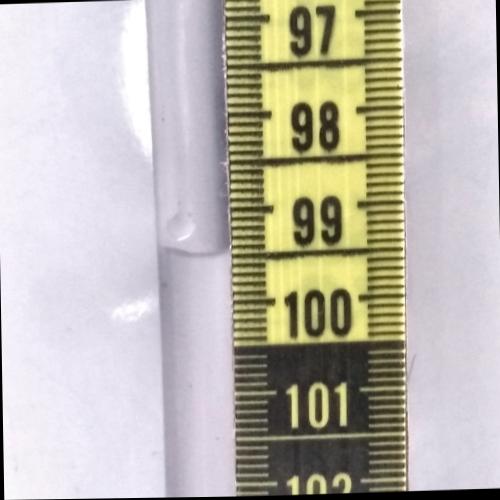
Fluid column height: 99.5 cm